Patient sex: F
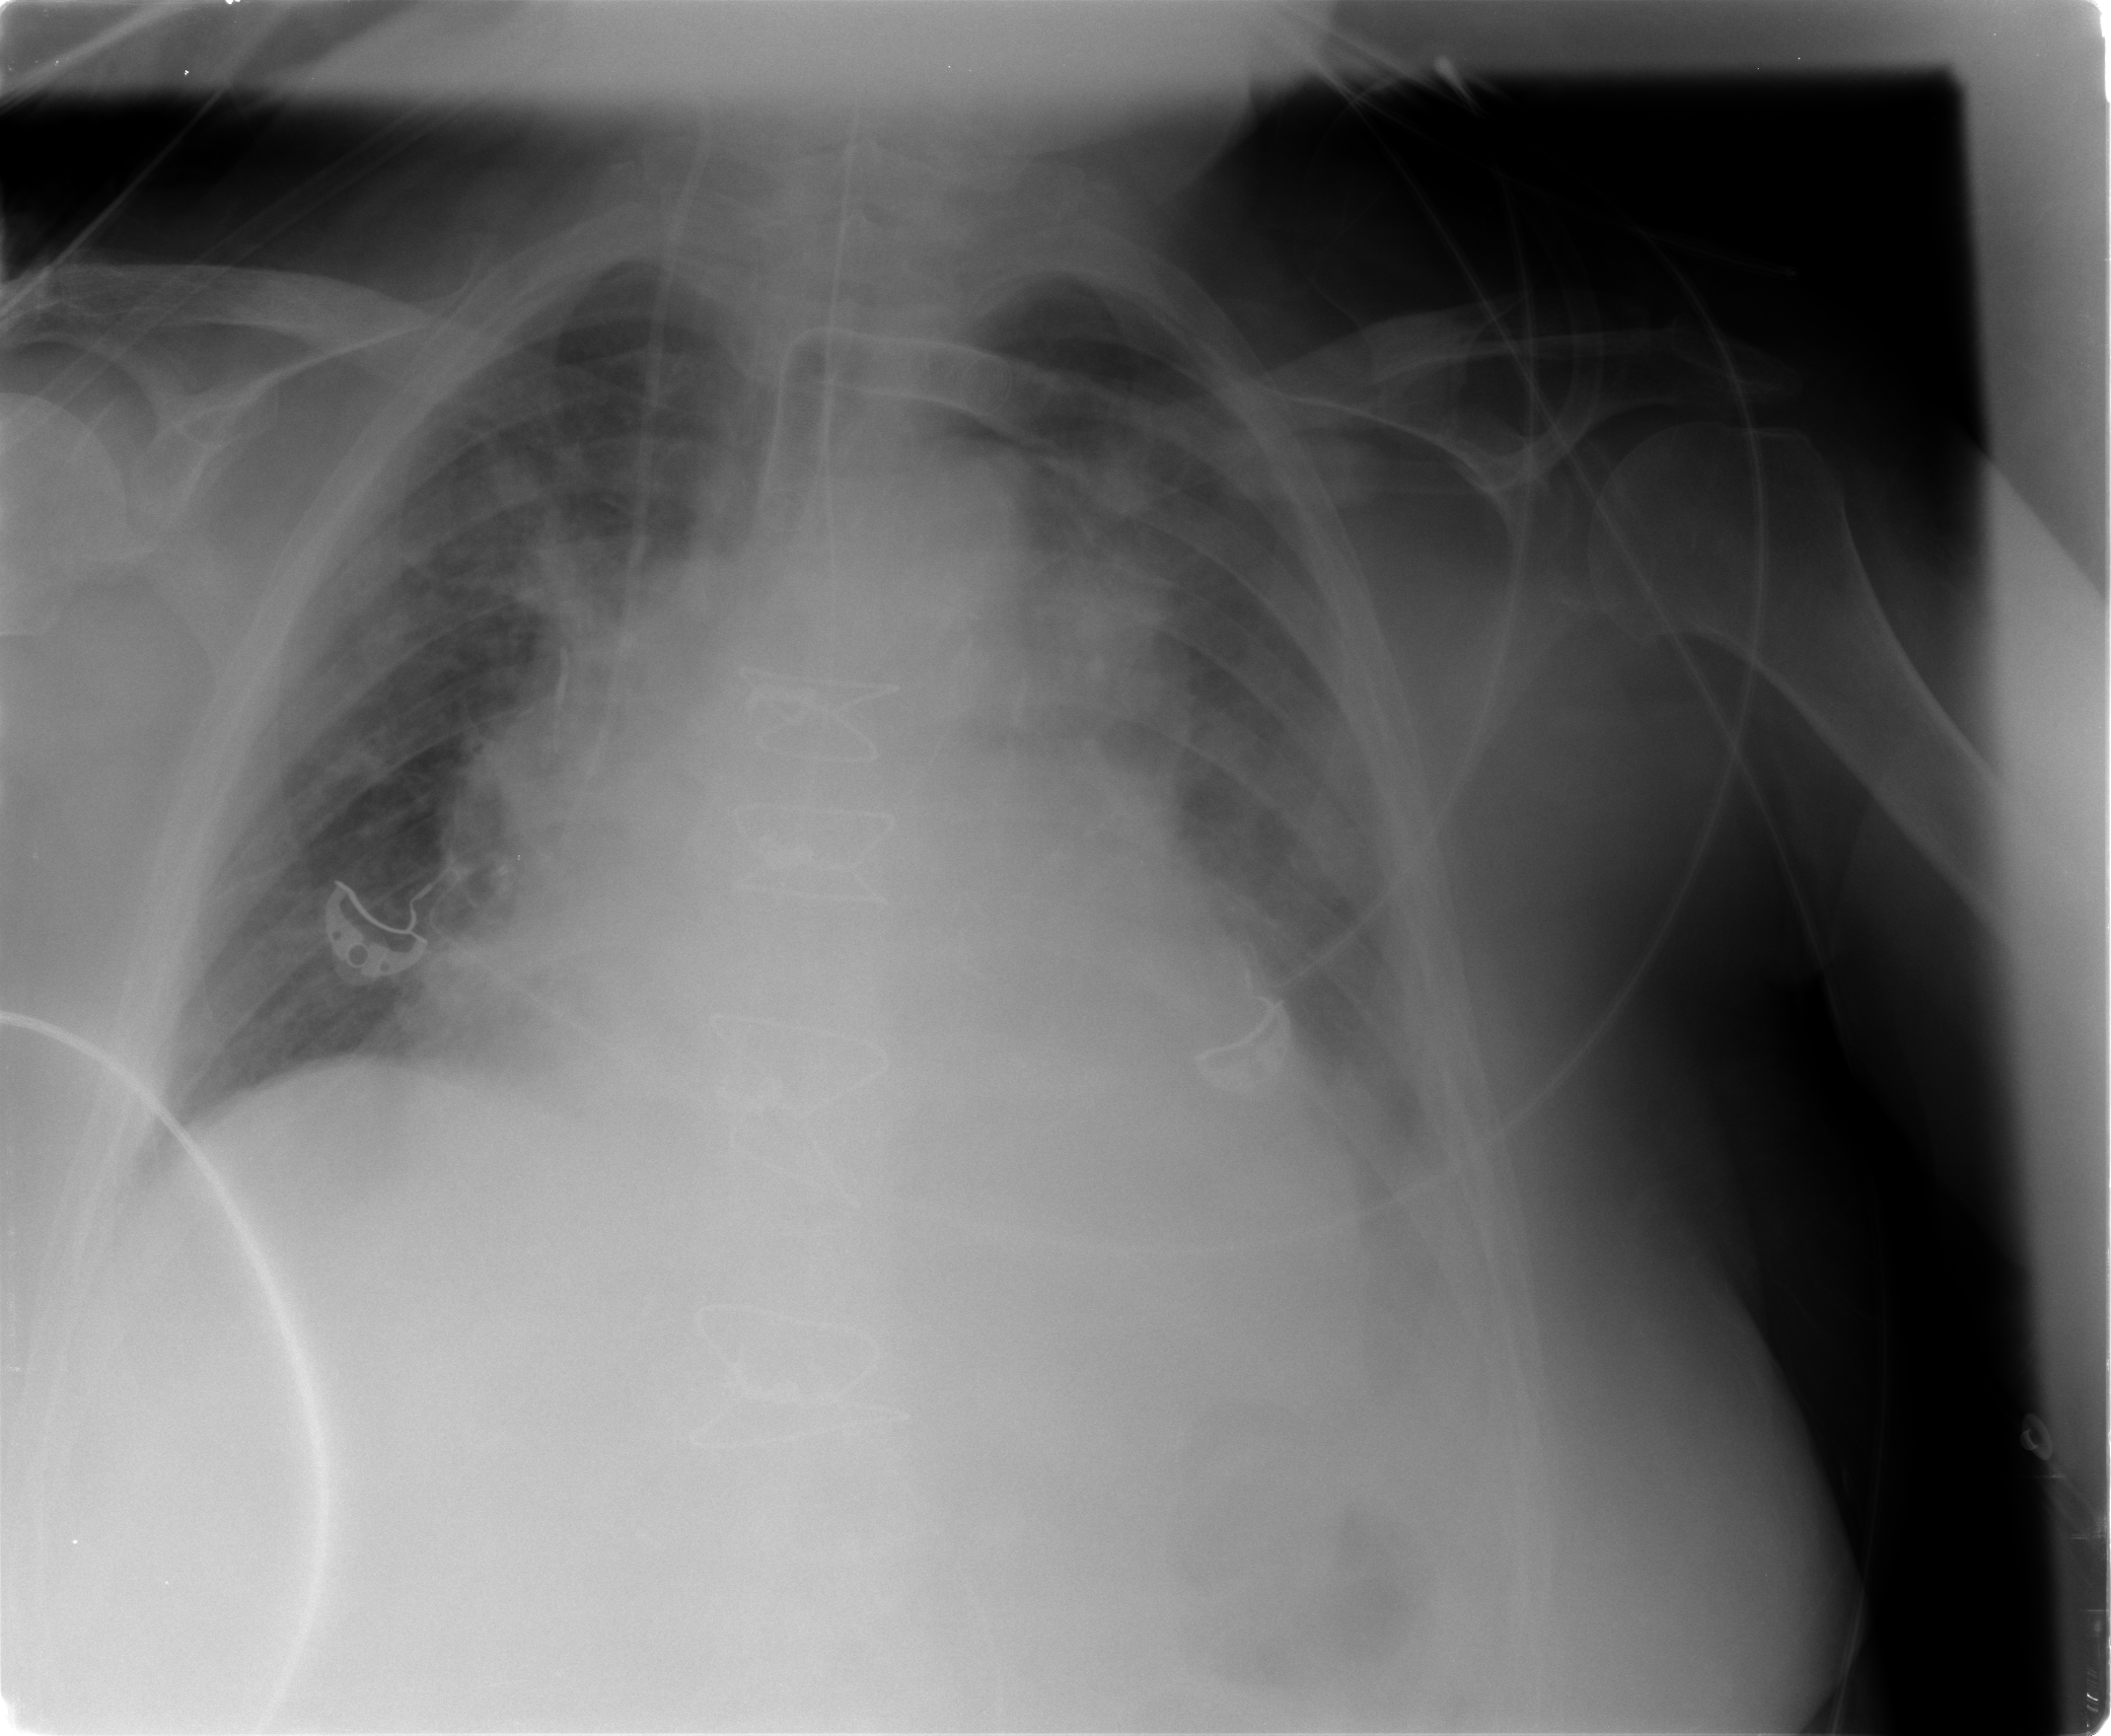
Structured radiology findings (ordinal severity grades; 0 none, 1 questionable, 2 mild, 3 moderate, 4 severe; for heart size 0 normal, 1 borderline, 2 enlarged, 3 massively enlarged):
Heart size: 3
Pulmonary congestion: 3
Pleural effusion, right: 1
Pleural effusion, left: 2
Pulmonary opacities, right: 1
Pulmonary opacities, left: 1
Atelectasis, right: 2
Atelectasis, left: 2